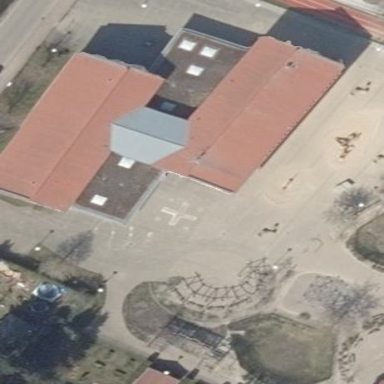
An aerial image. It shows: School.